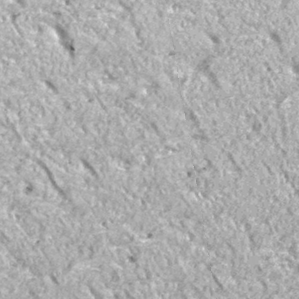
Label: frost